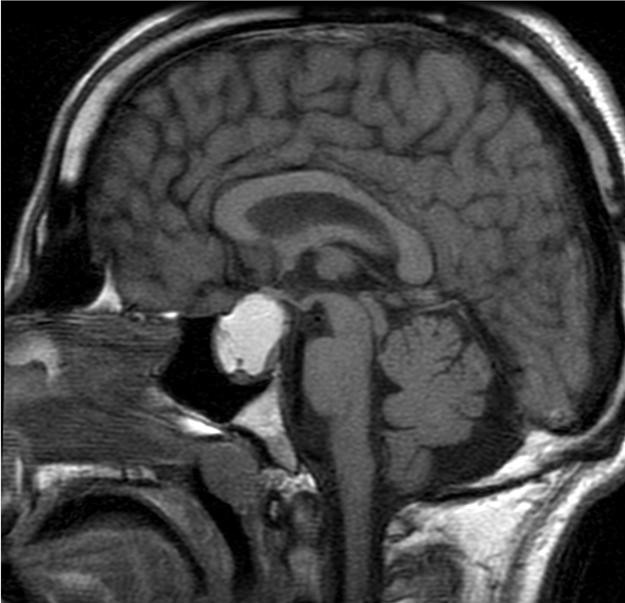
Label: pituitary